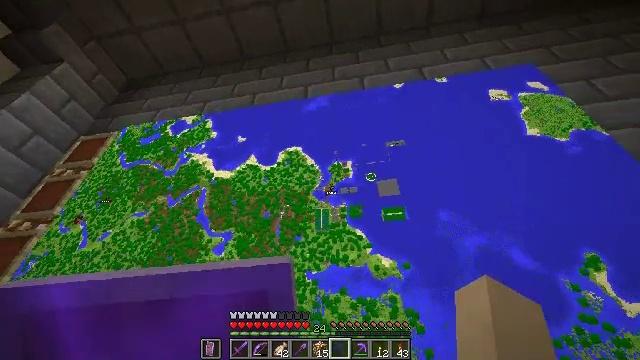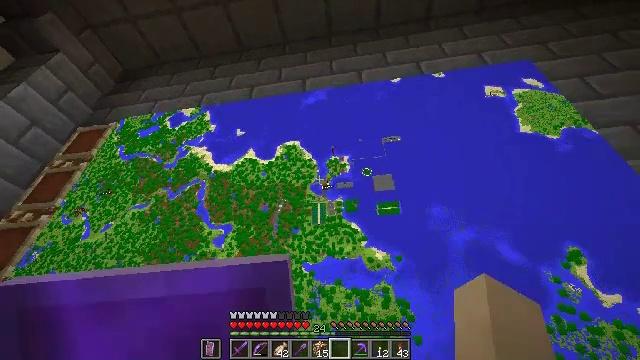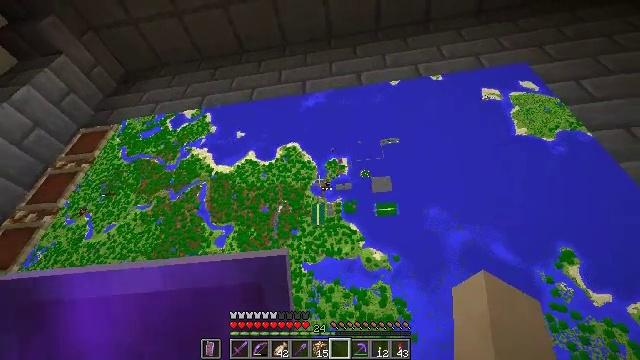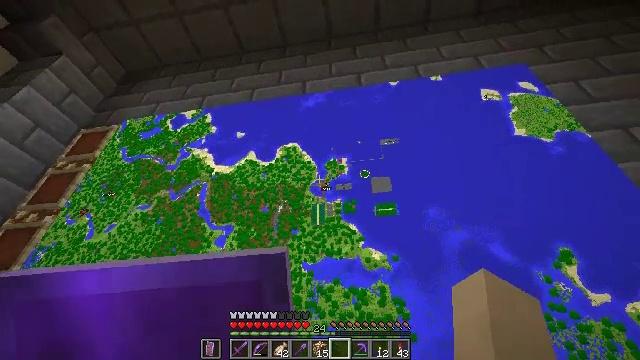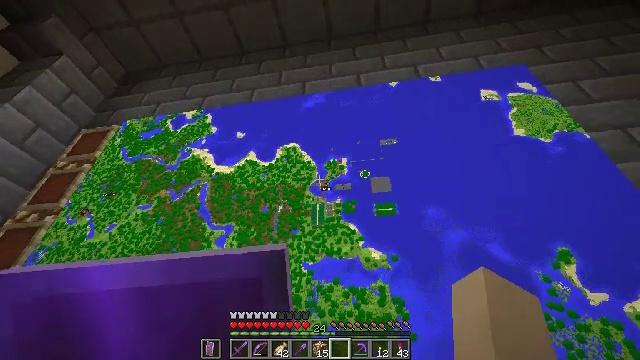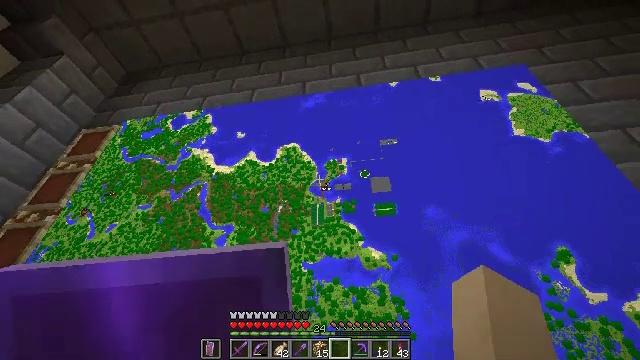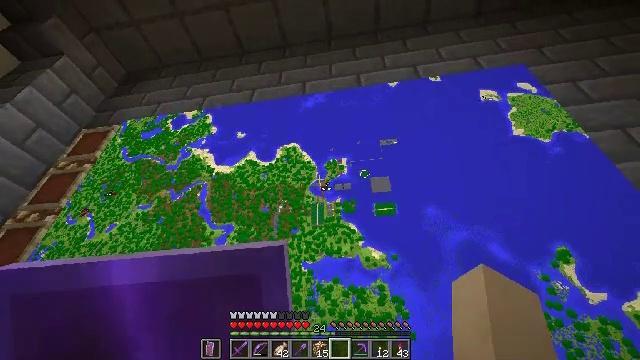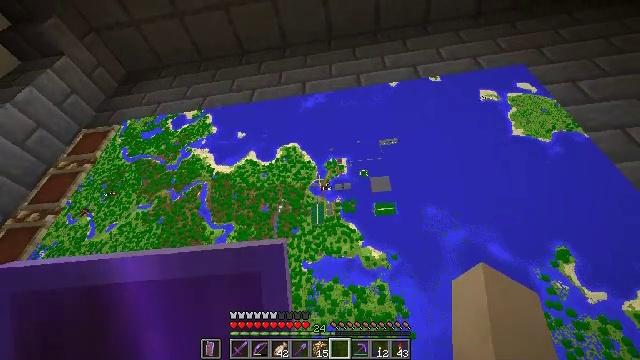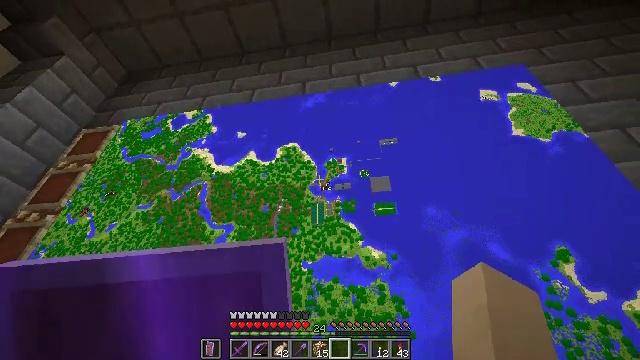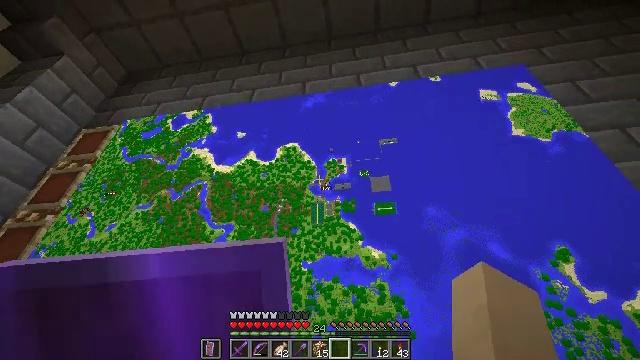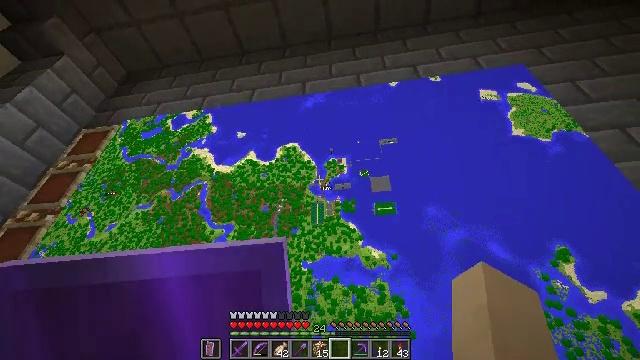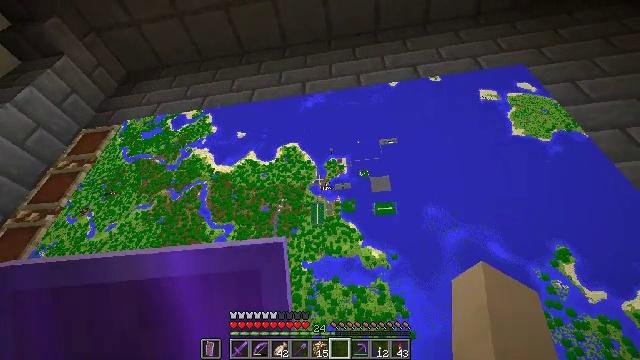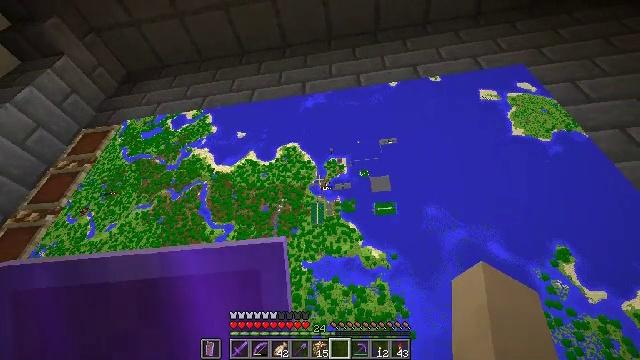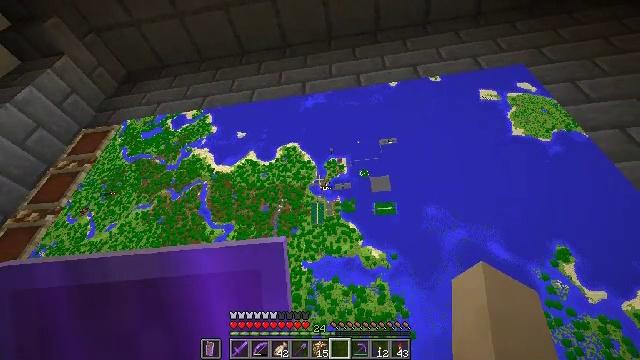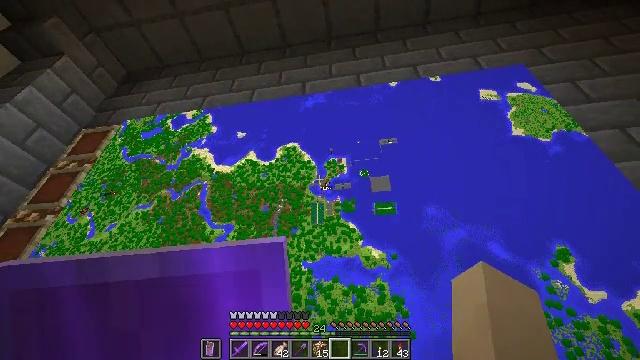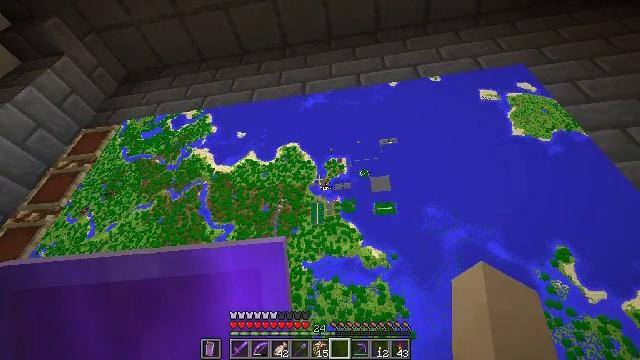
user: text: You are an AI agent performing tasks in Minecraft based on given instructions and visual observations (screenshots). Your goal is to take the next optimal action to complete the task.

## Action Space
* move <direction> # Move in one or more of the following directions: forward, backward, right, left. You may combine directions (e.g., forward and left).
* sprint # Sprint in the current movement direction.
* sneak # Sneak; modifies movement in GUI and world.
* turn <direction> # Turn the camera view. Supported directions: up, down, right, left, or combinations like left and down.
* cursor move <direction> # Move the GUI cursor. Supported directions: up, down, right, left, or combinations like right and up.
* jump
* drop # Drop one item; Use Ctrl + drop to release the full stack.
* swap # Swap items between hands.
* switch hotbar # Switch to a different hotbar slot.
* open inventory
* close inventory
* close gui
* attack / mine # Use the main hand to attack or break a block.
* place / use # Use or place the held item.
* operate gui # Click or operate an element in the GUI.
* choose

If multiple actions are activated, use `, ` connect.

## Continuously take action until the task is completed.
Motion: motion action
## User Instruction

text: Interact with the furnace to make smooth stone.
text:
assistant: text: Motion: turn down
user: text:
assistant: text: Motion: no_op
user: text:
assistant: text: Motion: no_op
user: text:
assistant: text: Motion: no_op
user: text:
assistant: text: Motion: no_op
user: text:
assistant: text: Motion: no_op
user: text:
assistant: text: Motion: no_op
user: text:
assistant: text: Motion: no_op
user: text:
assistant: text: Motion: no_op
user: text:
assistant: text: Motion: no_op
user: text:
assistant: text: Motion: no_op
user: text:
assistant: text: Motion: no_op
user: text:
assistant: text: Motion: no_op
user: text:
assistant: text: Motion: no_op
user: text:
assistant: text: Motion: no_op
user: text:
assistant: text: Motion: no_op
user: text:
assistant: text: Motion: move left
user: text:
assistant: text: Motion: move left
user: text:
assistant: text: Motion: move left
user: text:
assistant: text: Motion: no_op
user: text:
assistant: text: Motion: no_op
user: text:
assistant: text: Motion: no_op
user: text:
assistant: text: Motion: no_op
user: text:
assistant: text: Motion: no_op
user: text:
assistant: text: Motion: no_op
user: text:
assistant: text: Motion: no_op
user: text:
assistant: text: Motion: no_op
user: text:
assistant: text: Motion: no_op
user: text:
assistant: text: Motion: no_op
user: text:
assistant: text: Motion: no_op